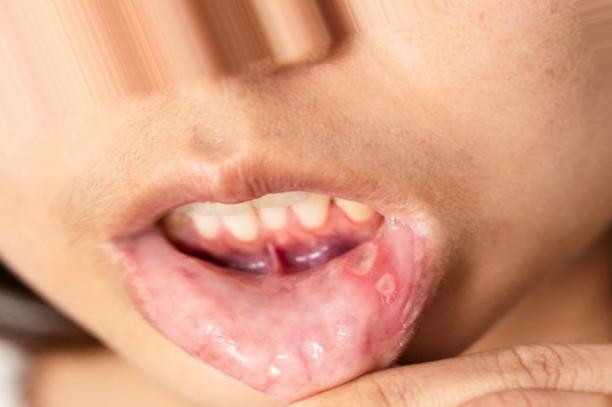
Condition: Mouth Ulcer